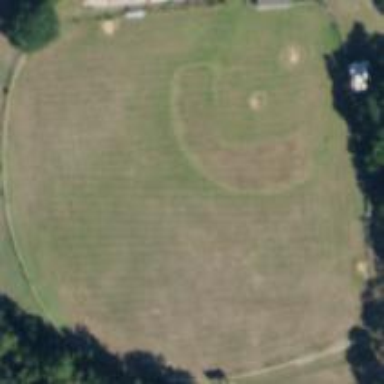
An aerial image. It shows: Baseball pitch for leisure land.